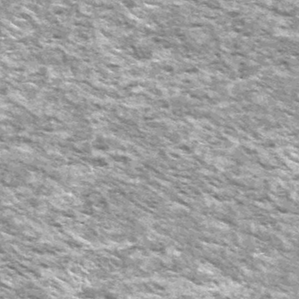
Label: frost